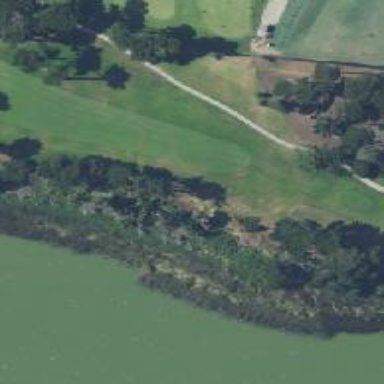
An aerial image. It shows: Golf fairway surrounded by grass.